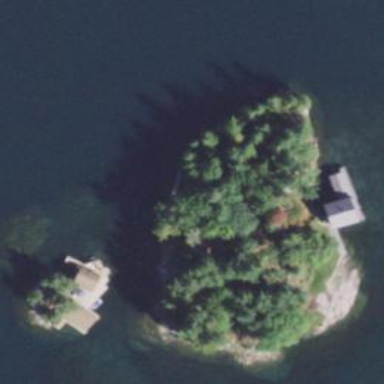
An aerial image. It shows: Islet.